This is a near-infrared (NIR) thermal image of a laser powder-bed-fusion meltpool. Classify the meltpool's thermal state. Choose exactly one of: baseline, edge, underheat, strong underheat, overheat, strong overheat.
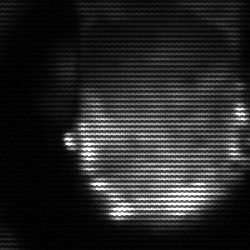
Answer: baseline